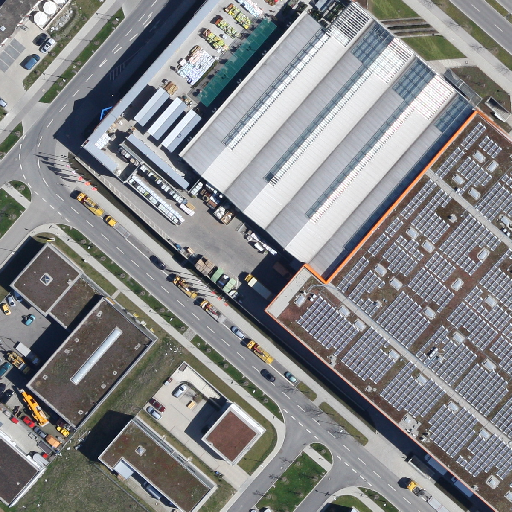
Referring expression: bikeway